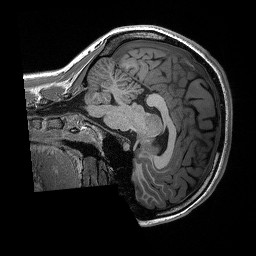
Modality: T1w
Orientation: sagittal
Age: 21
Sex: female